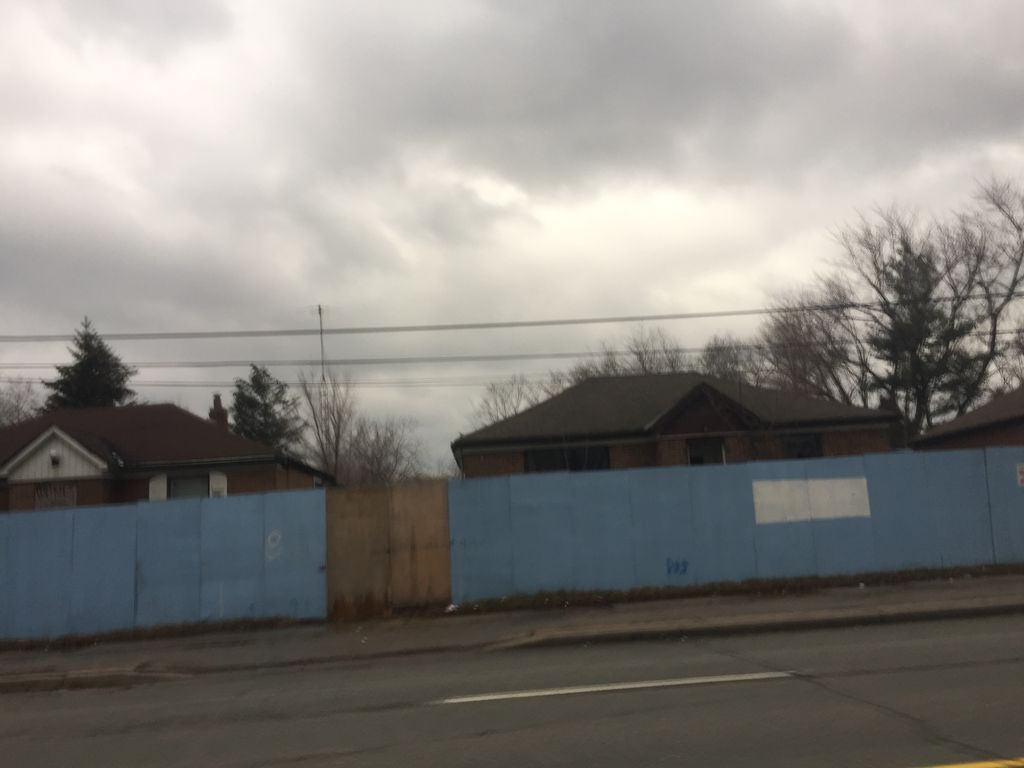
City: toronto